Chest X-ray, PA view. Patient: 58 years old, sex M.
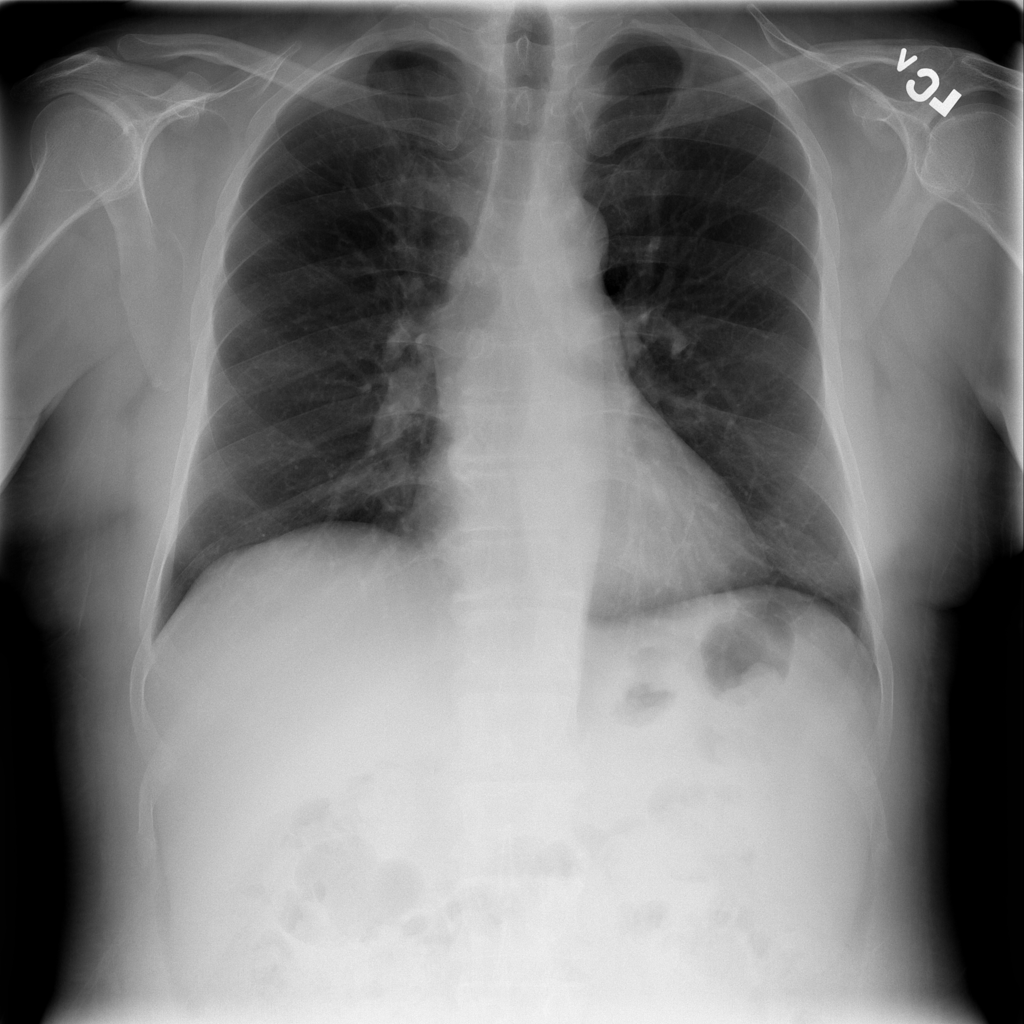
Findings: No Finding